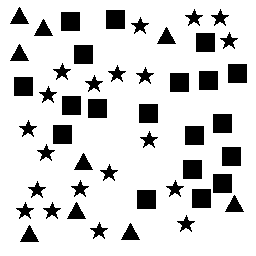
Squares: 19
Triangles: 9
Stars: 20
Total shapes: 48